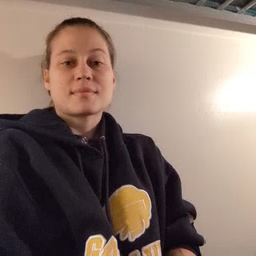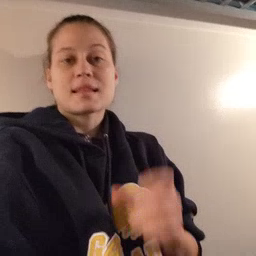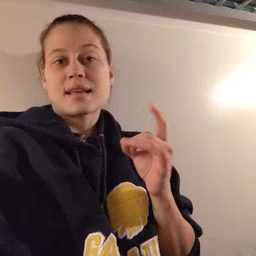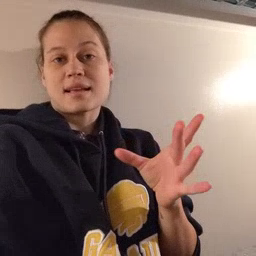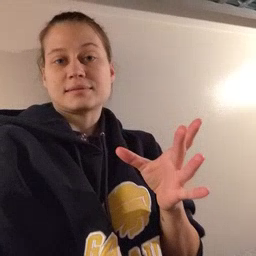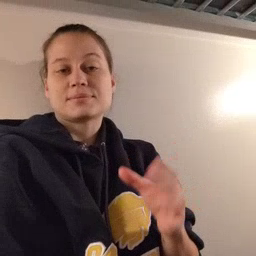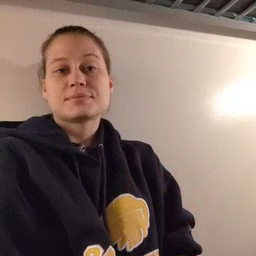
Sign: hate